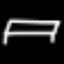
Label: bed